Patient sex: M
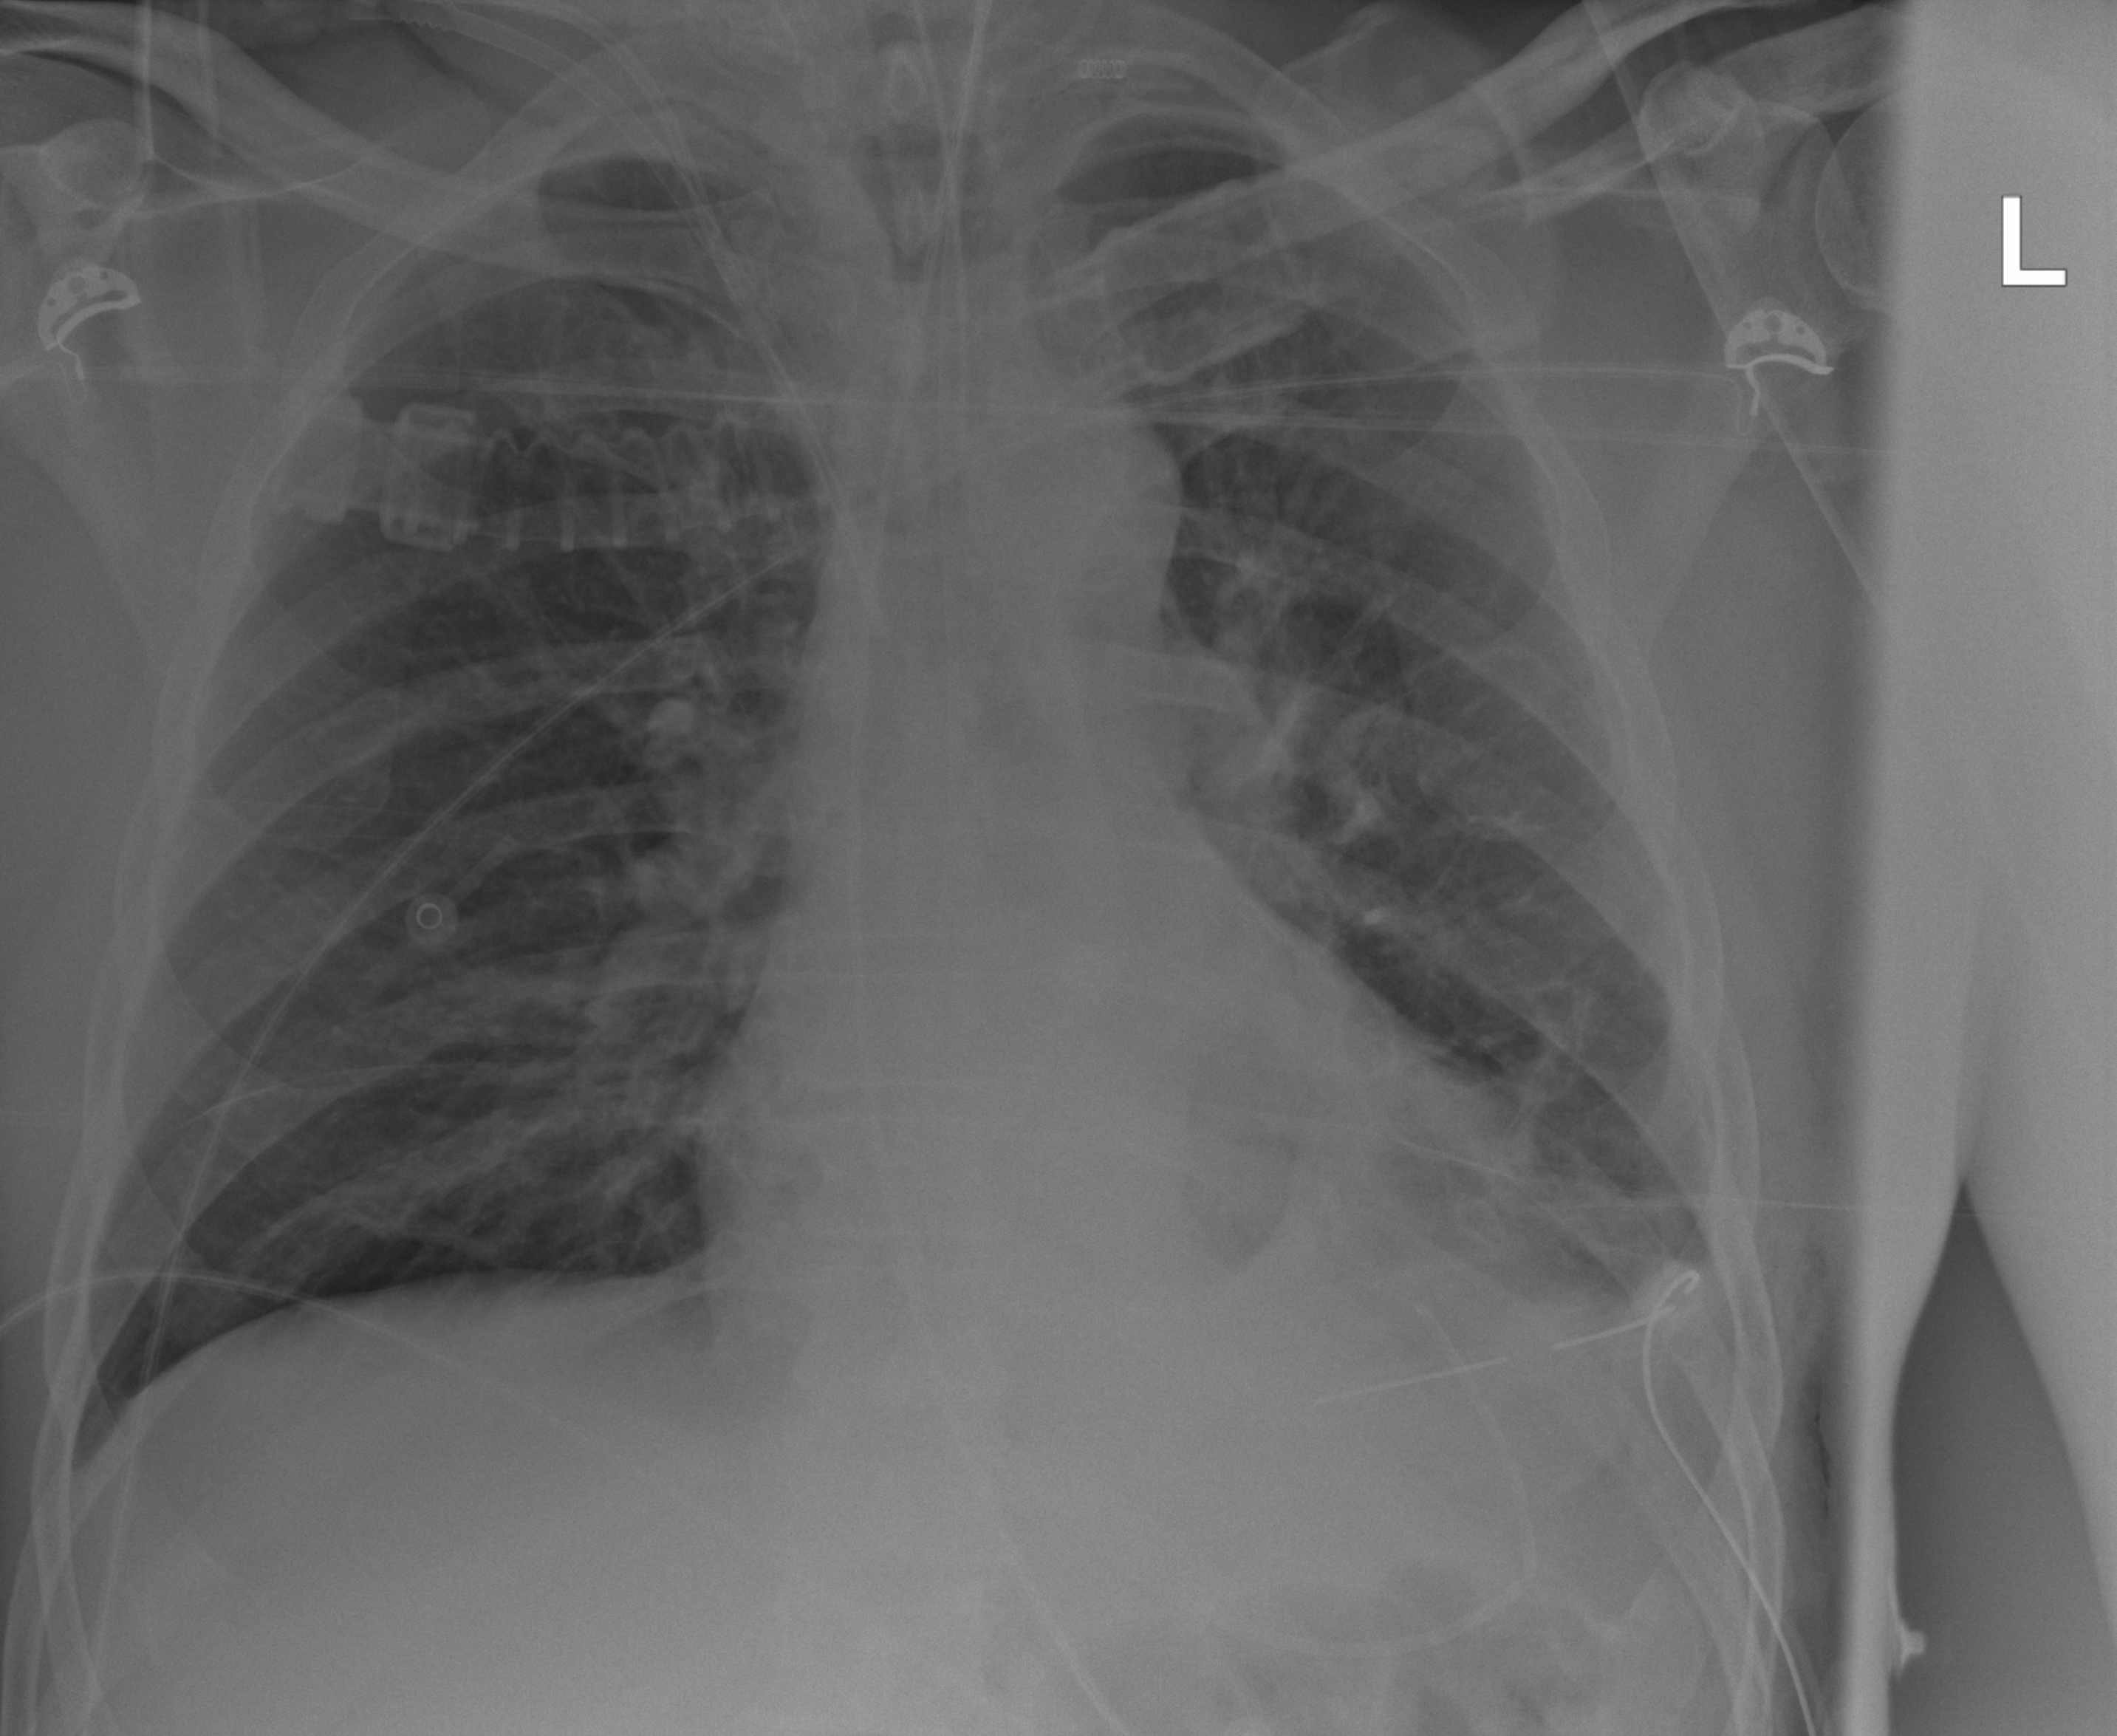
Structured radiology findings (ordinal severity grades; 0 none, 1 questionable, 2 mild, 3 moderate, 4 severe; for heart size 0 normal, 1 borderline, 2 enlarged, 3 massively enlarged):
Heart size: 1
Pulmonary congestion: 2
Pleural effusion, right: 0
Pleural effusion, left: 2
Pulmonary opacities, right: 0
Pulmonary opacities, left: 0
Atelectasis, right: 0
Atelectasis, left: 2